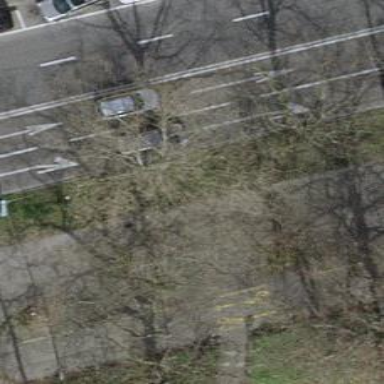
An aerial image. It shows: Avenue of trees.